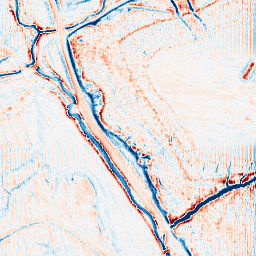
Category: edge_preserving
Decomposition family: anisotropic_diffusion
Decomposition parameters: iterations: 20
kappa: 50
gamma: 0.15
Upsampling method: fft_zeropad
Upsampling parameters: scale: 4
Upsampling scale: 4